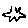
Label: star